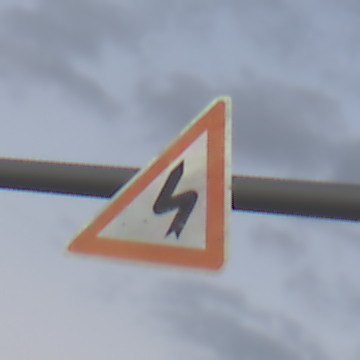
Verkehrszeichen: DoppelkurveZunaechstLinks
Umgebung: Outdoor, Nature
Tageszeit: SunriseSunset
Wetter: PartlyCloudy
Licht: Natural
Jahreszeit: NotSpecified
Kontrast: LowContrast